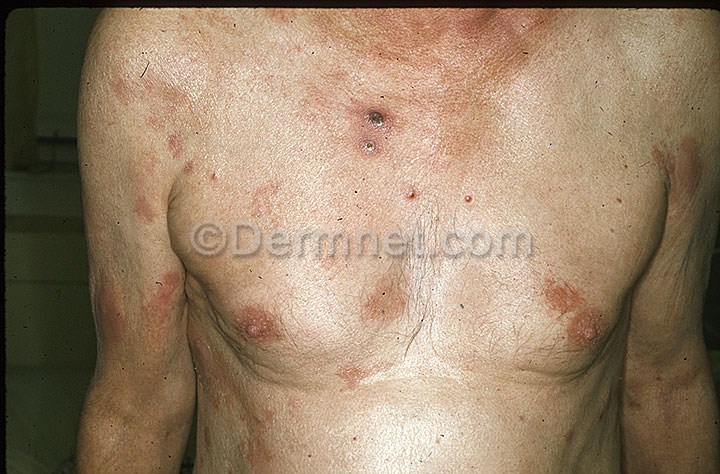
Disease: Actinic Keratosis Basal Cell Carcinoma and other Malignant Lesions